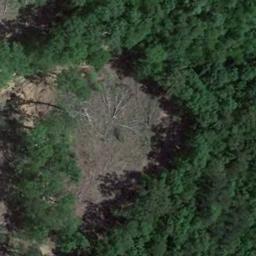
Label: forest